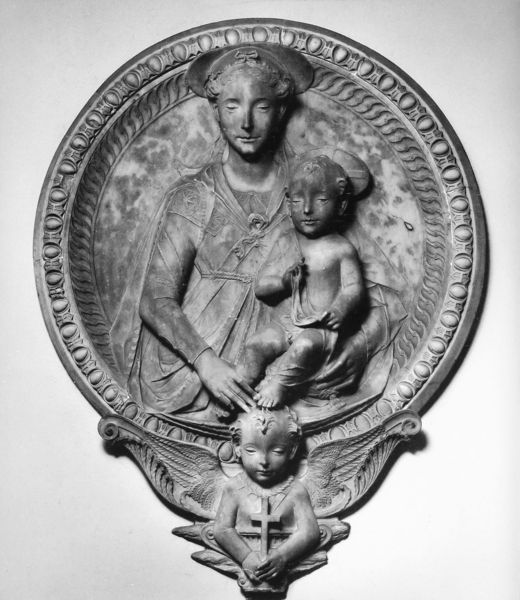
Titel: Madonna mit Kind
Künstler: Mino da Fiesole
Institution: Florenz, Bargello
Schlagwörter: flügel, hand, menschen, finger, frau, hut, hüte, kopfbedeckungen, ornament, mütze, mützen, wand, halten, stein, haare, kind, mutter, locken, schön, kinder, kreis, rund, engel, putte, putto, kopfbedeckung, baby, symetrie, knabe, kreuz, jungfrau, heiligenschein, nimbus, christus, jesus, jesus christus, heilige, medaille, heilig, maria, madonna, mutter gottes, sohn, säugling, erlöser, gottesmutter, jesuskind, nimben, knäblein, messias, gottessohn, sohn gottes, unsere liebe frau, heilige maria, christkind, madonna mit dem kind, en, engelein, christkönig, heilland, erretter, jesus von nazaret, gottesgebärerin, maria von nazaret, eierstockmotiv